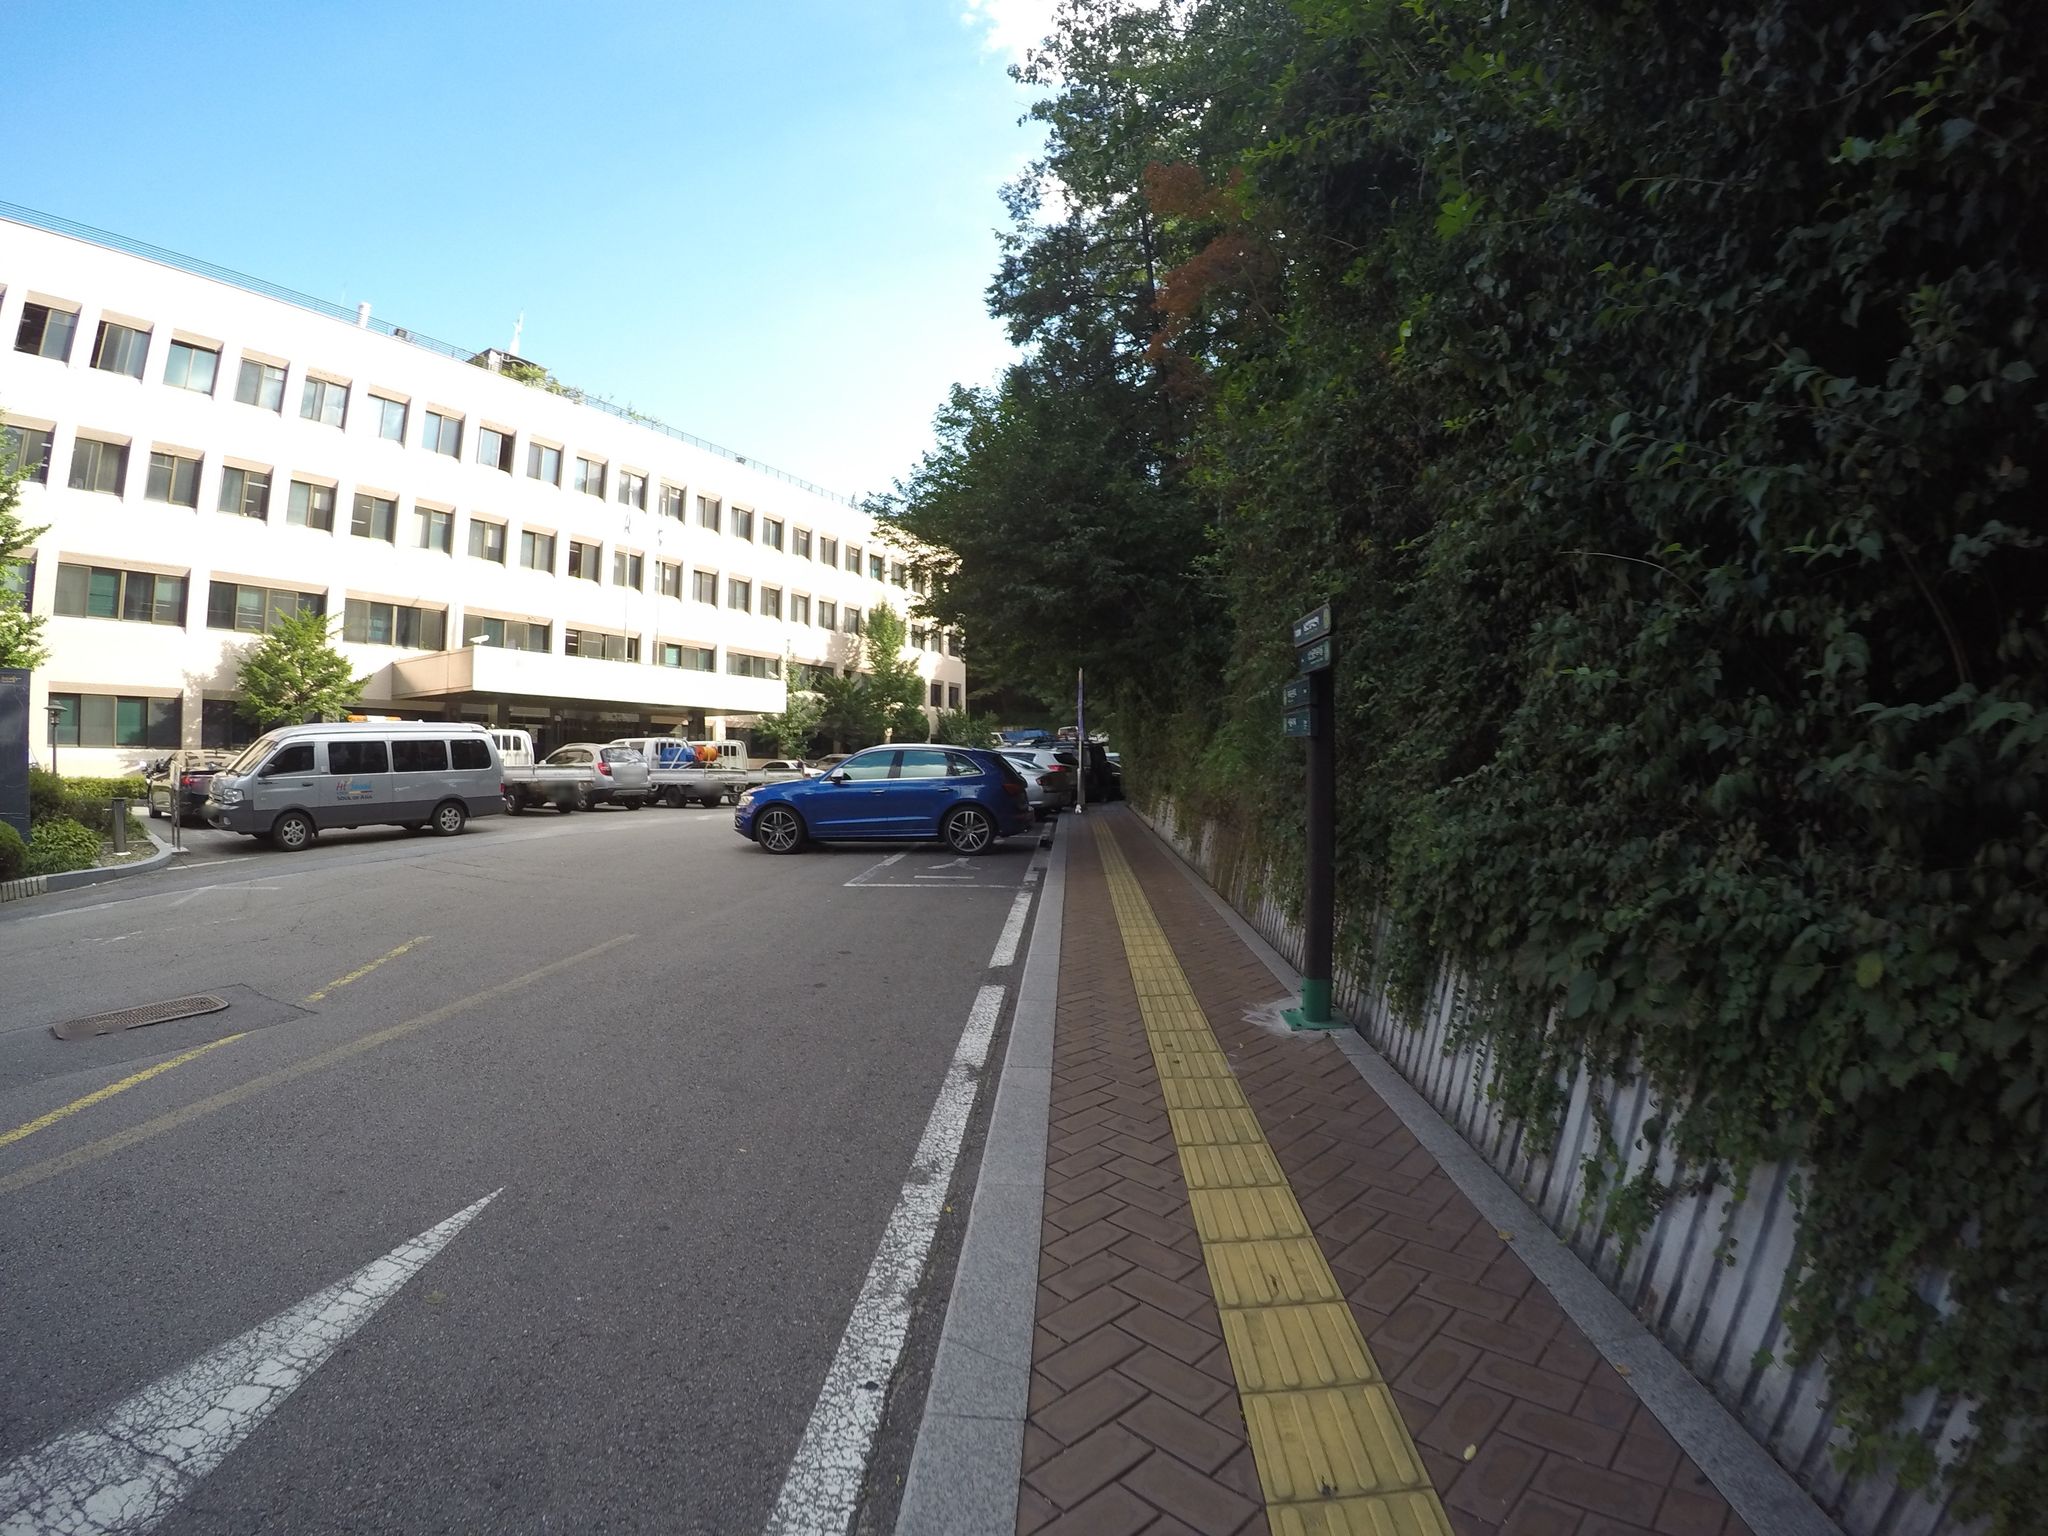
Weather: clear
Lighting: day
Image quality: good
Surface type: cycling surface
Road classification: unclassified, service, path
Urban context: urban centre
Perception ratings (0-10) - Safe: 7.71, Lively: 7.17, Beautiful: 8.79, Boring: 2.95, Depressing: 4.46, Wealthy: 8.93